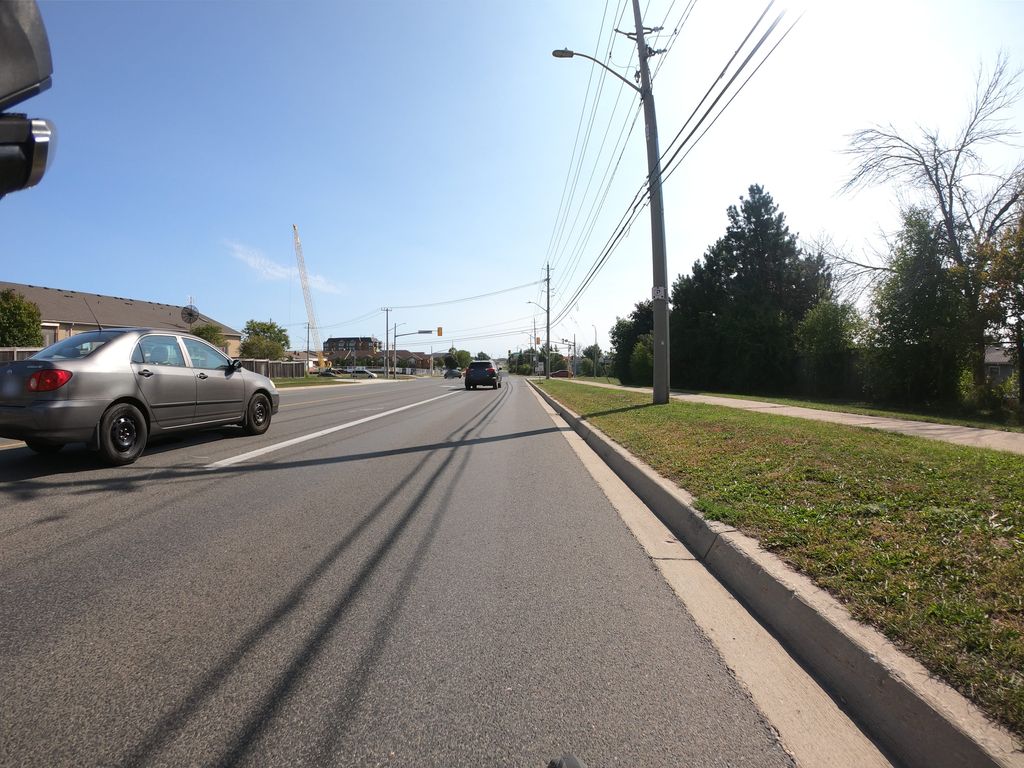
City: kitchener-waterloo